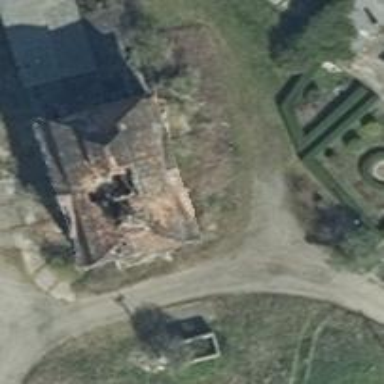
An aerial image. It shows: Ruins of building.